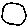
Label: moon